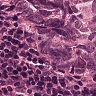
Metastatic tissue present: yes